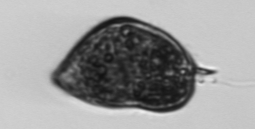
Label: Prorocentrum_micans